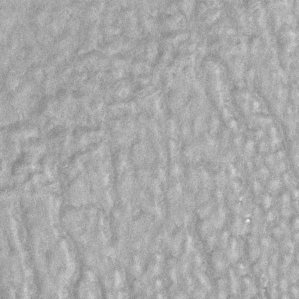
Label: frost